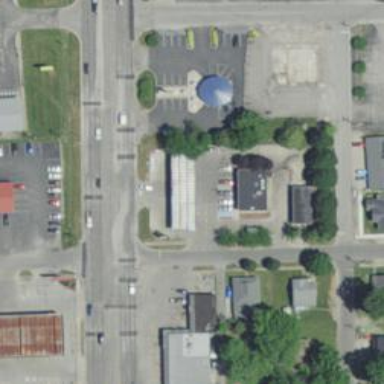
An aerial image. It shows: Convenience shop.